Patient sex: M
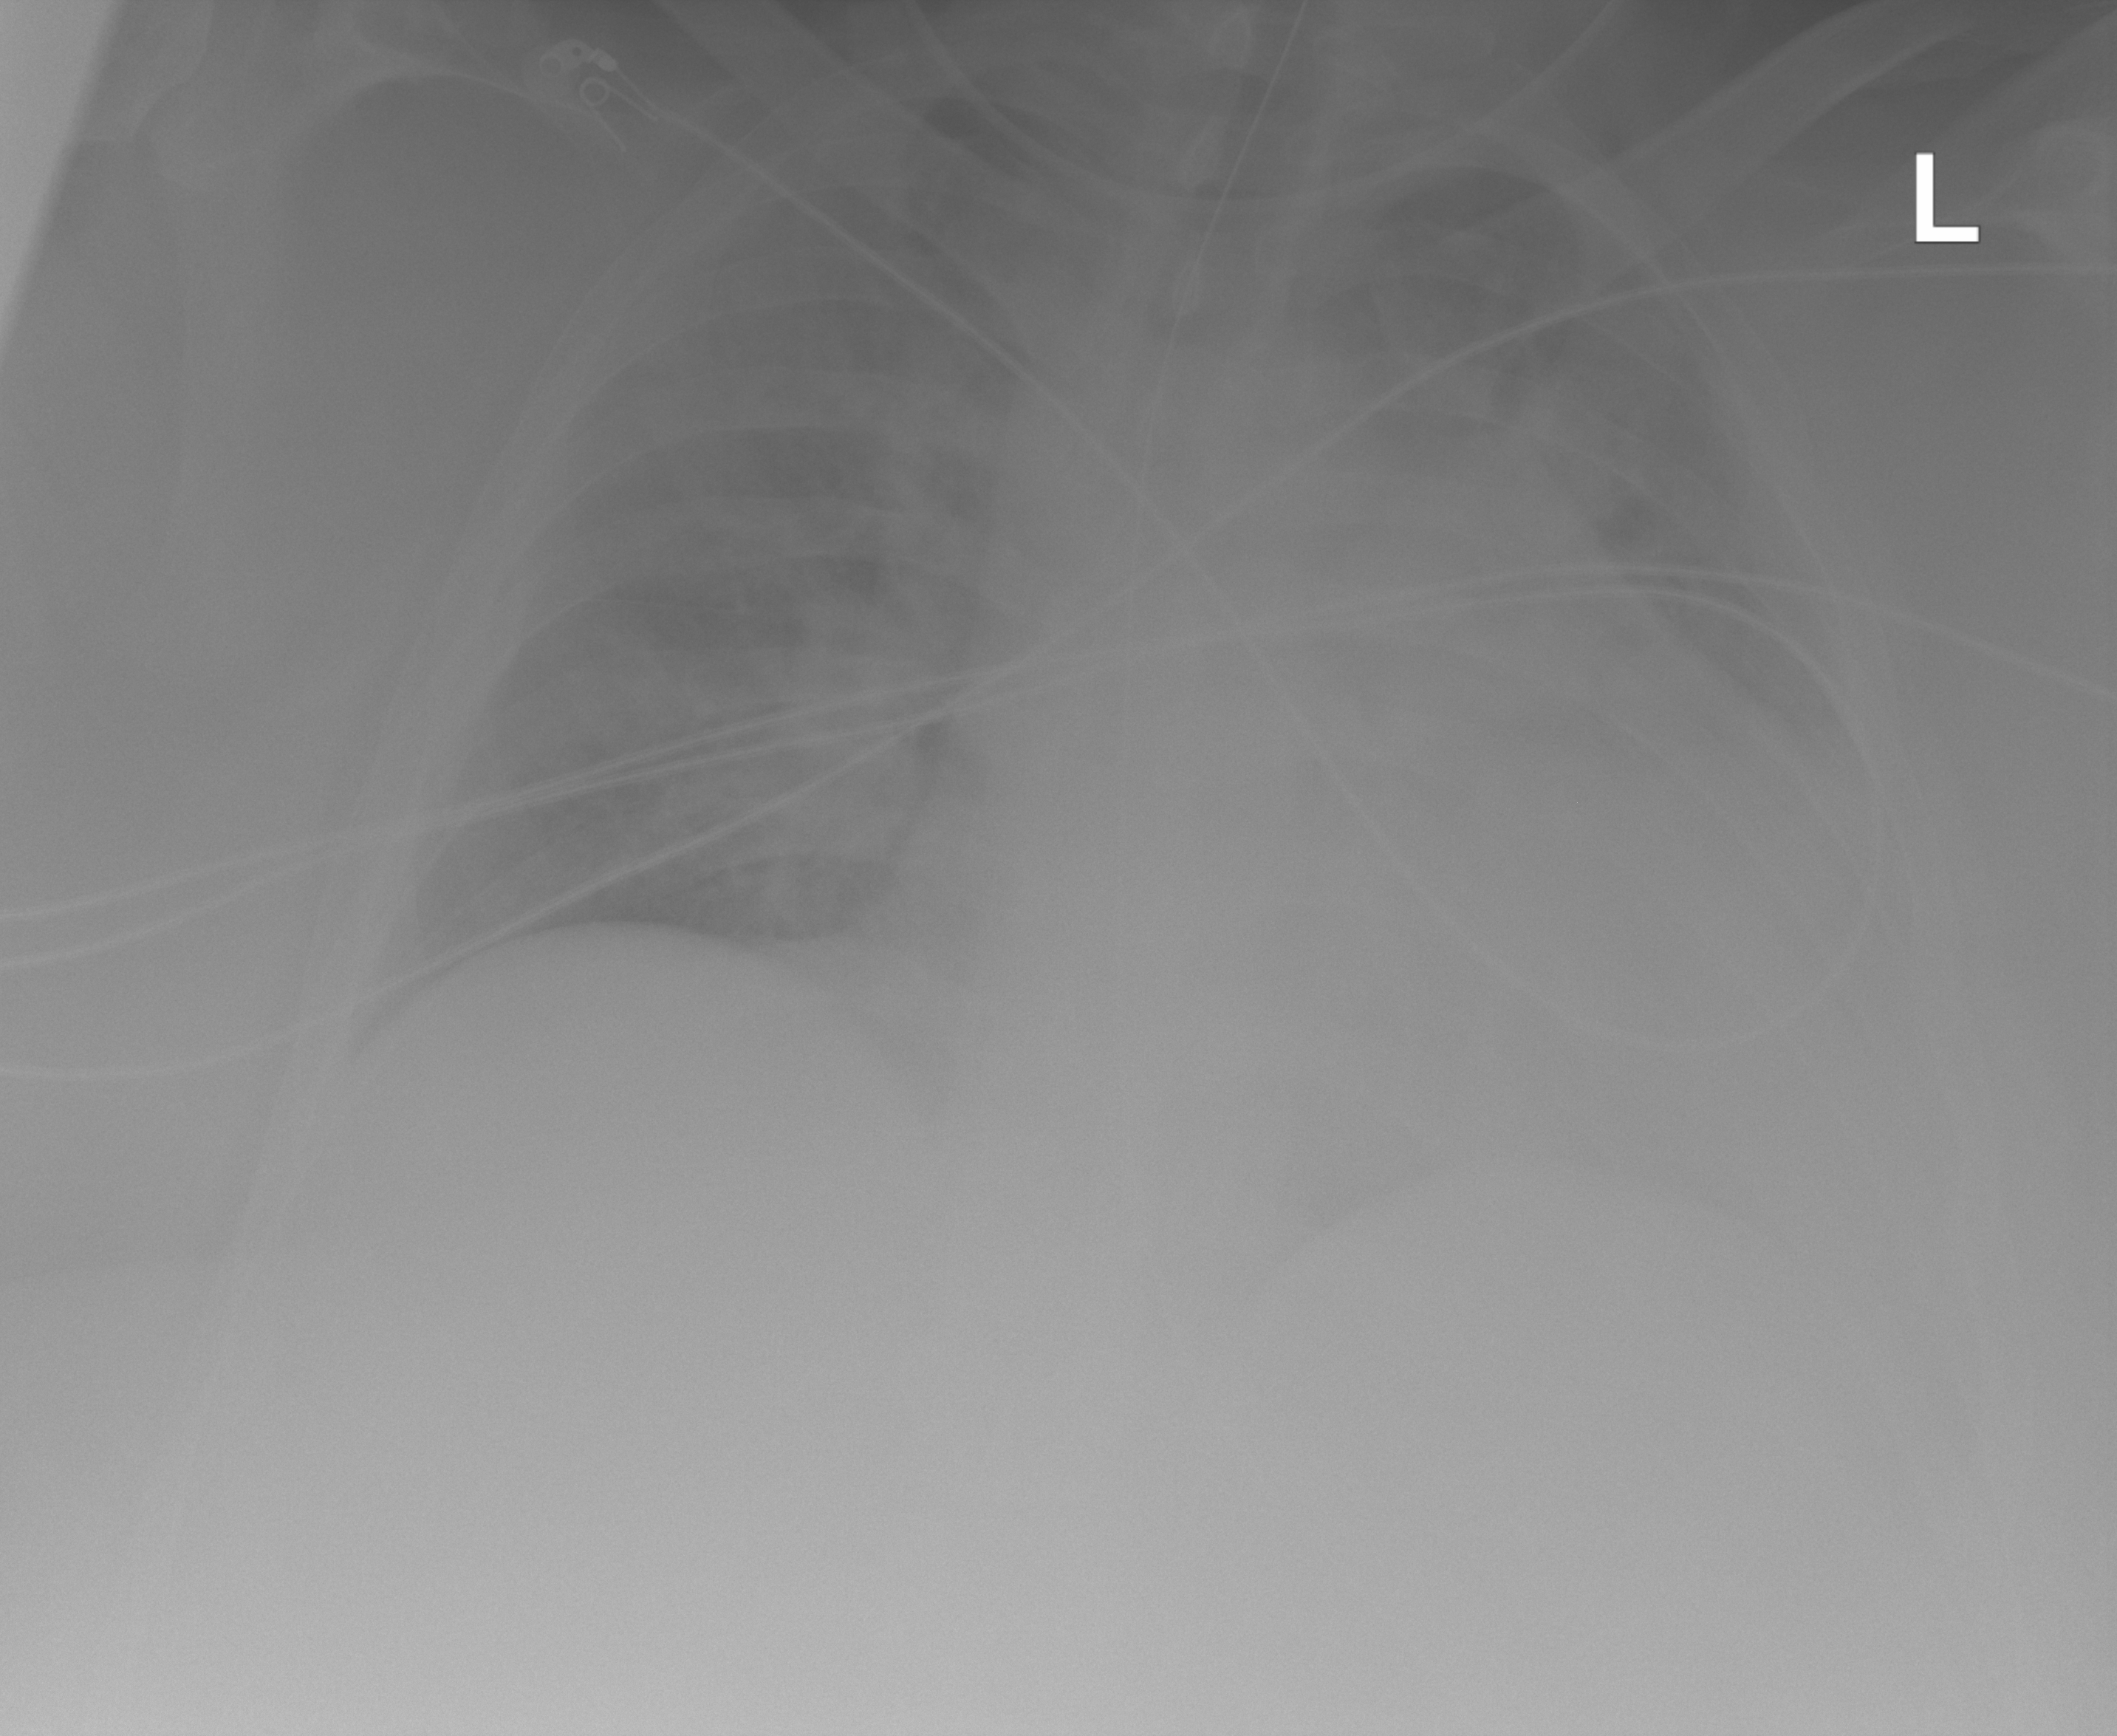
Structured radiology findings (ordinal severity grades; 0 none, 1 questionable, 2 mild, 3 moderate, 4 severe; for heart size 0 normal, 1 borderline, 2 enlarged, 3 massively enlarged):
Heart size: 3
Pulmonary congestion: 2
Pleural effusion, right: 2
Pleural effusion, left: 2
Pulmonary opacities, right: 2
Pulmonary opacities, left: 3
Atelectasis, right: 2
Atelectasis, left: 3